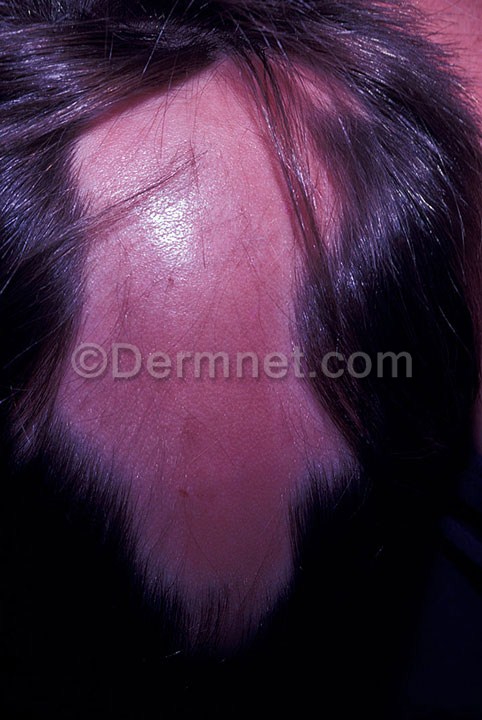
Disease: Hair Loss Photos Alopecia and other Hair Diseases